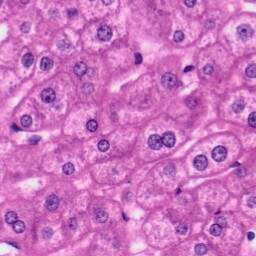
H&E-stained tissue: Liver